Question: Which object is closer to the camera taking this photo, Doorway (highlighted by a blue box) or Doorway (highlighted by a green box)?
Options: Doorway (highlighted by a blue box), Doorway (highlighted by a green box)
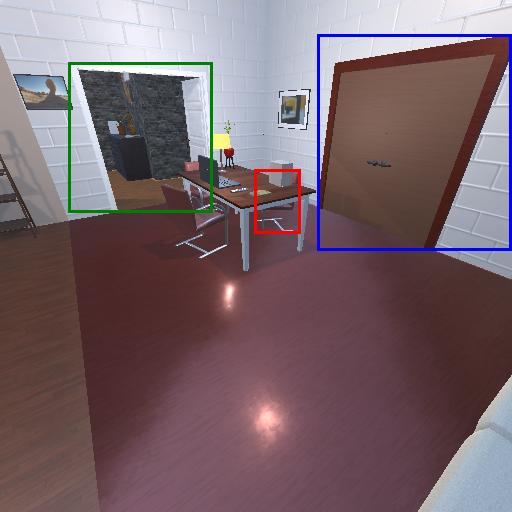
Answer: Doorway (highlighted by a blue box)